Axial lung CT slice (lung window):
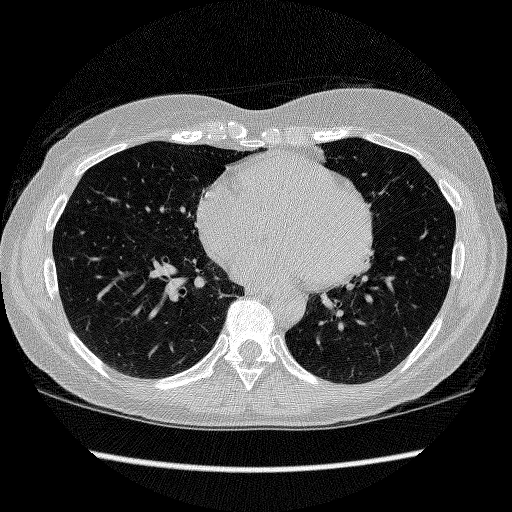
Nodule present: no